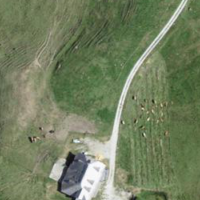
EUNIS habitat code: 24
Species observed at this site:
Aglais urticae
Anthus pratensis
Papilio machaon
Erebia medusa